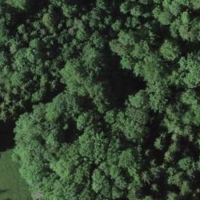
EUNIS habitat code: 41
Species observed at this site:
Lathraea squamaria